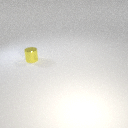
small yellow metal cylinder